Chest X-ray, PA view. Patient: 6 years old, sex M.
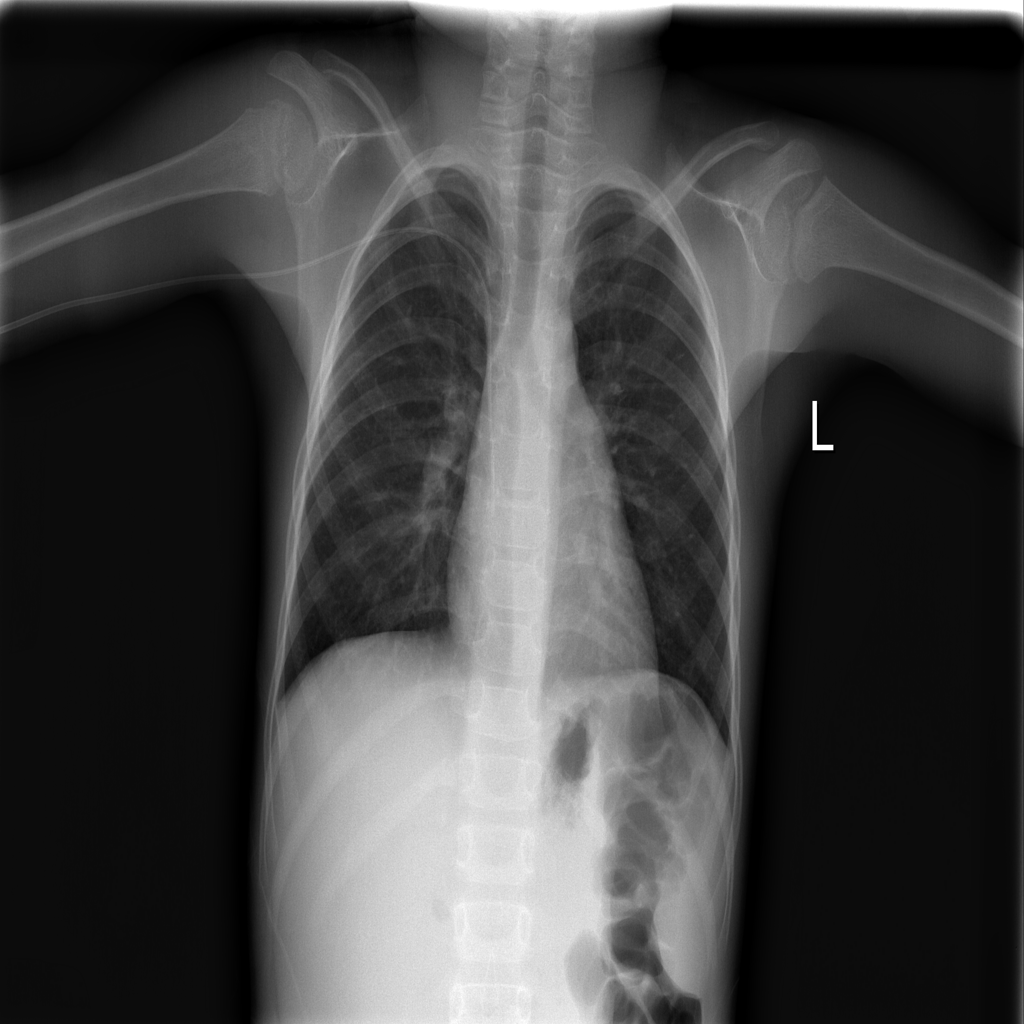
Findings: No Finding